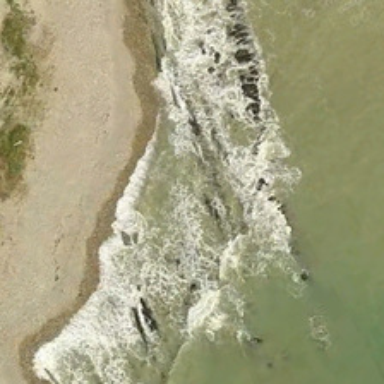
Sea water swashes against the beach with plants  sending up the sea spray .